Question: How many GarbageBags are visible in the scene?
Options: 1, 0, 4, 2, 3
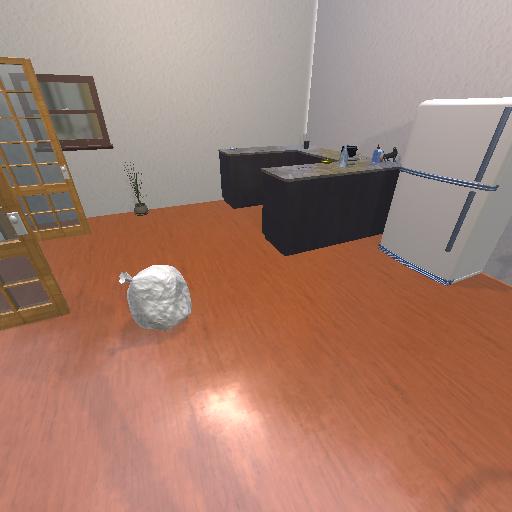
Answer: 1